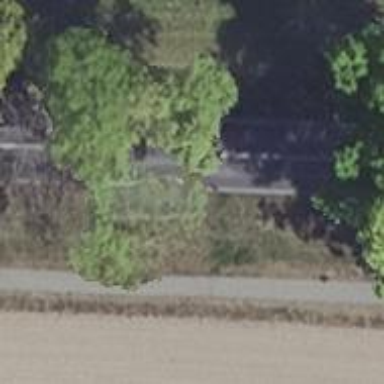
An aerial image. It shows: Asphalt road classified as primary highway which is motorroad.